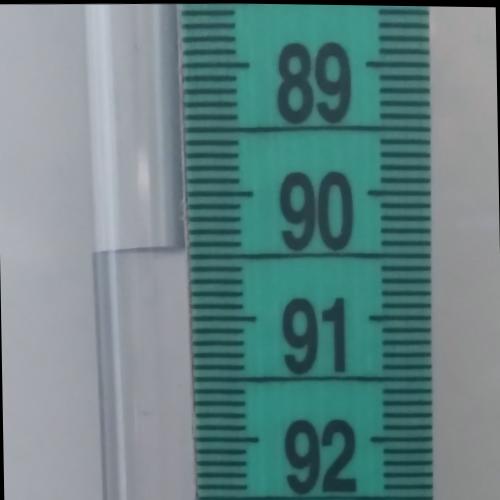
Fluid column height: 90.4 cm